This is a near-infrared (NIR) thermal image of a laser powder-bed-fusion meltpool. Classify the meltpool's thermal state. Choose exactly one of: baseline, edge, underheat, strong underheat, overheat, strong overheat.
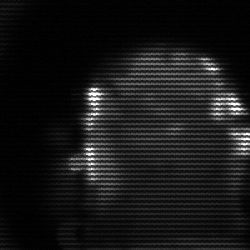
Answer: baseline